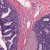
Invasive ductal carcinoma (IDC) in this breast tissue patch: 0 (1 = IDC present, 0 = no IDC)